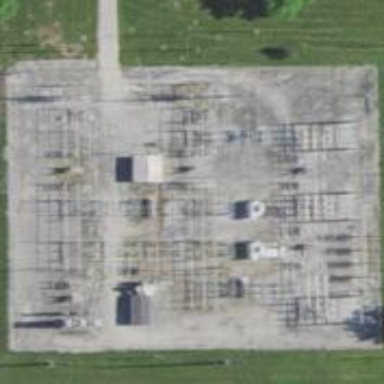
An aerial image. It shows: Switch for power supply.